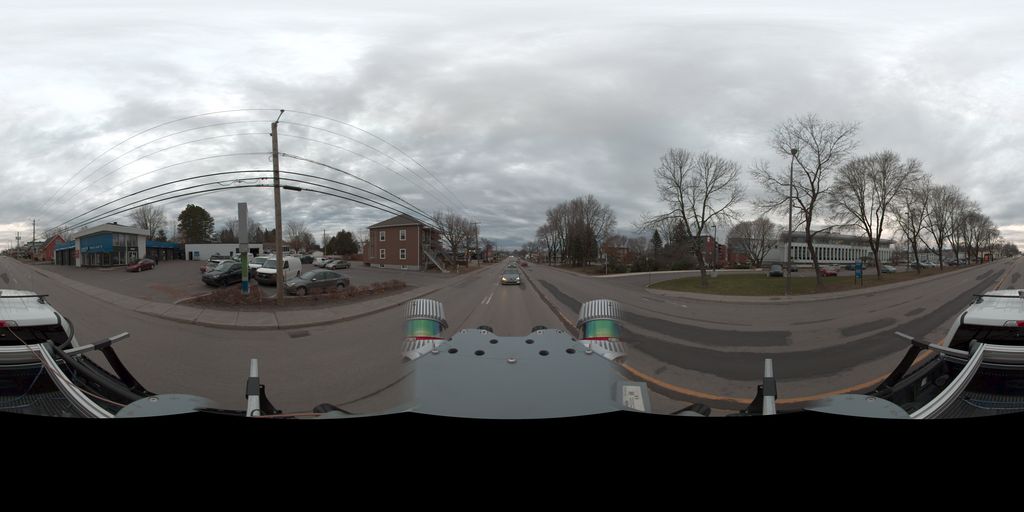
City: quebec_city